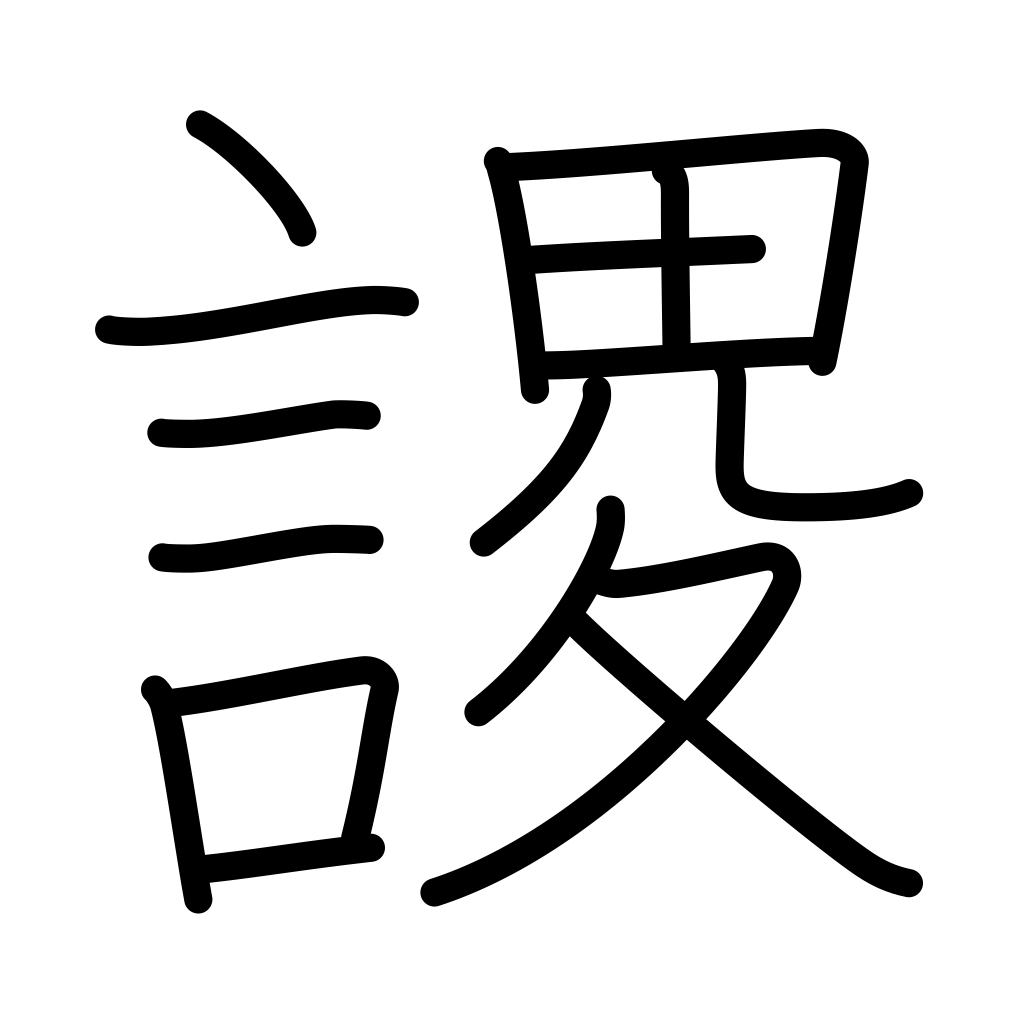
Meaning: arise